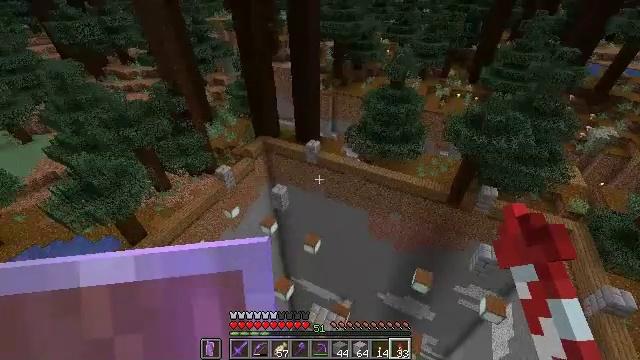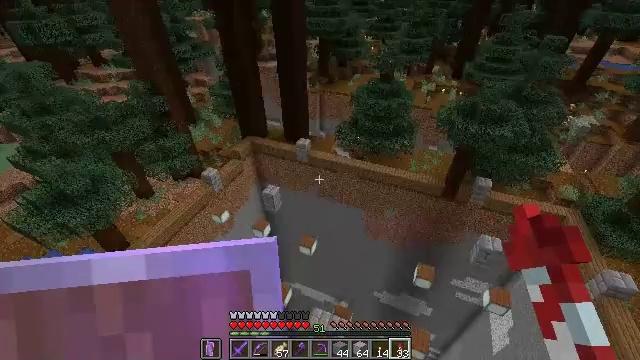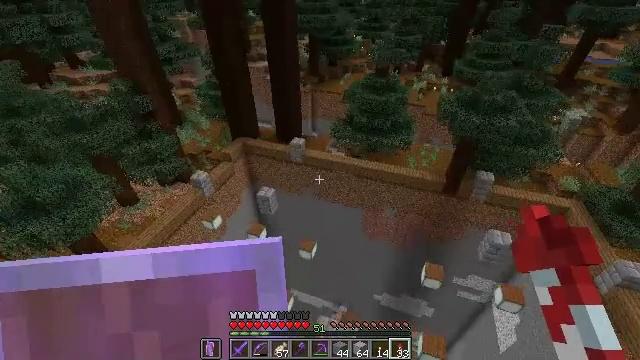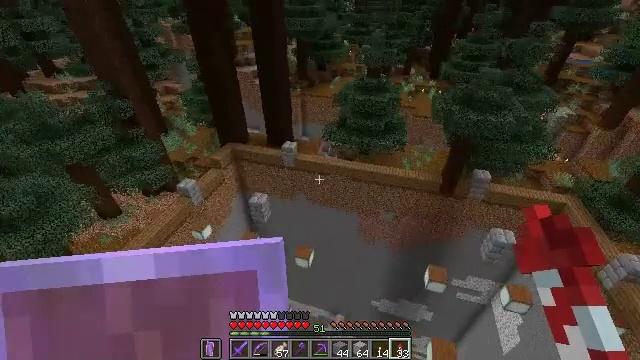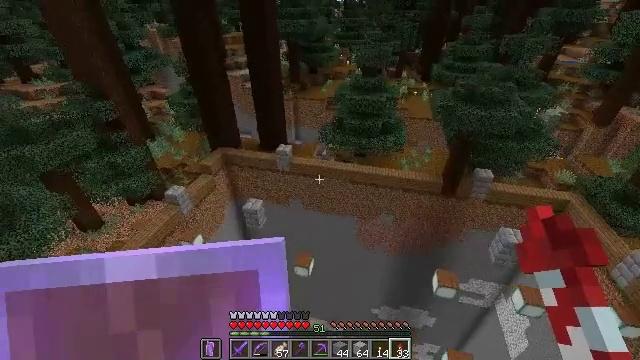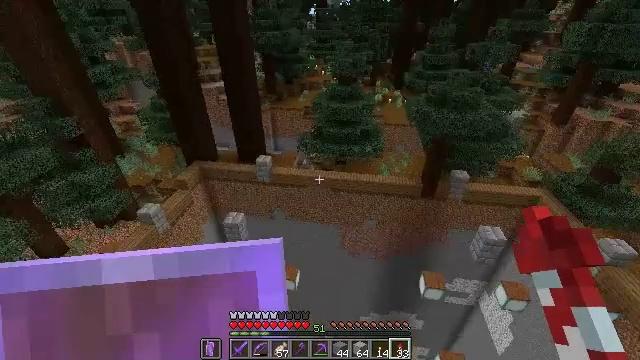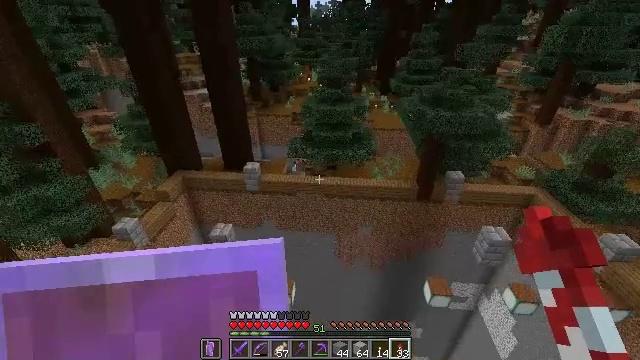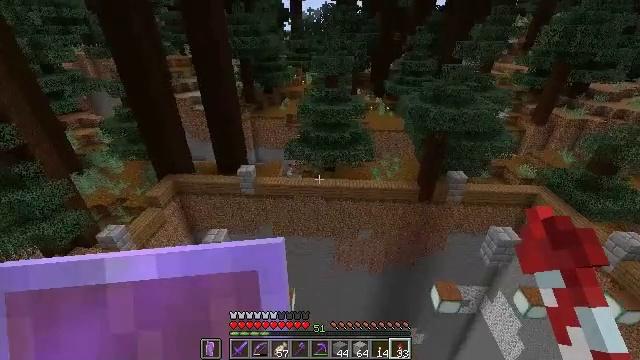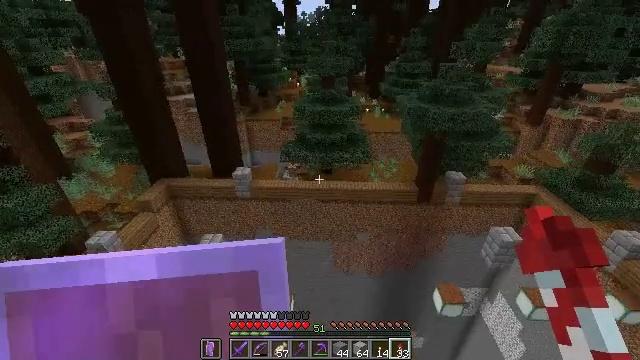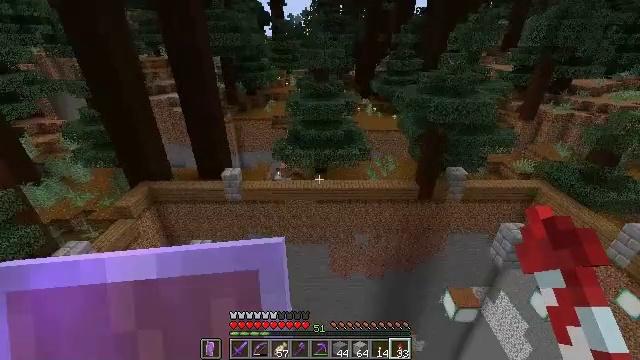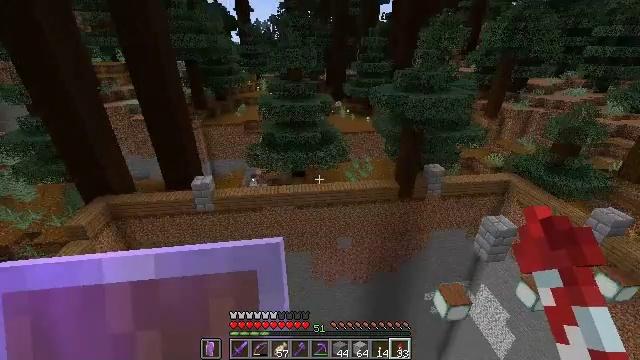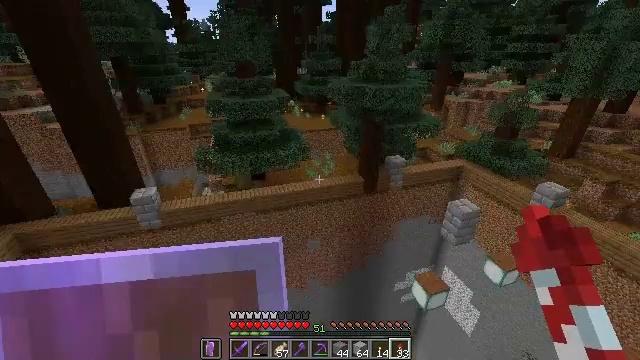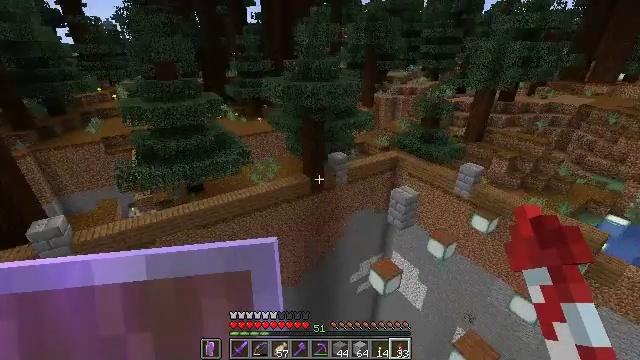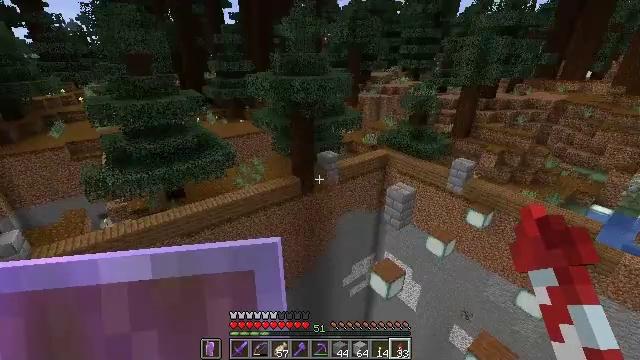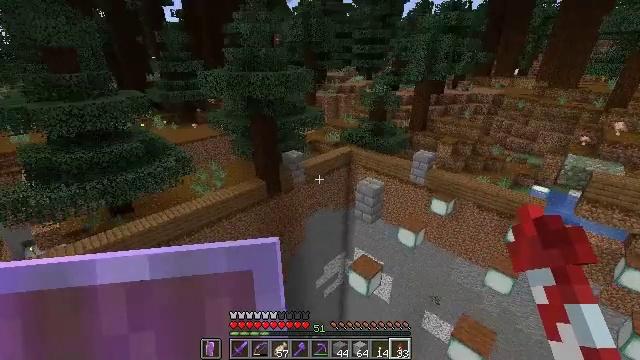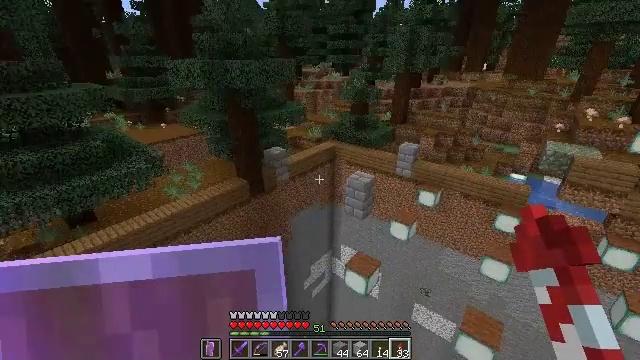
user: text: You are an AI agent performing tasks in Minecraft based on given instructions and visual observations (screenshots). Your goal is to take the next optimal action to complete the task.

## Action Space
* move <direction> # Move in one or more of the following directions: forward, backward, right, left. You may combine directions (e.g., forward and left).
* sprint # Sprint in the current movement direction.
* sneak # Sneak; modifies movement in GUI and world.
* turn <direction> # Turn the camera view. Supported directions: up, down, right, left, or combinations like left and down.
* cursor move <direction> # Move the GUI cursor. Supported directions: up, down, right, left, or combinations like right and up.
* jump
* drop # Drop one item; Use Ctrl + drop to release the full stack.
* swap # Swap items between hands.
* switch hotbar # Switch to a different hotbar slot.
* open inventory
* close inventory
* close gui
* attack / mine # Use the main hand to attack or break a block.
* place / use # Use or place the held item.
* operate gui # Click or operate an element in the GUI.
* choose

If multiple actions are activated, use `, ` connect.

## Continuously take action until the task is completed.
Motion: motion action
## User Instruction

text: Hunt a slime.
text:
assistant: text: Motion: turn right
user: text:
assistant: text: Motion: turn right
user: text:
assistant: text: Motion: turn right and up
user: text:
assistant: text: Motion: turn right and up
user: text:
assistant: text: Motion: turn right and up
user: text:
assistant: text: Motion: turn right and up
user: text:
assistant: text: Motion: turn right and up
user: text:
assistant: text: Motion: turn right
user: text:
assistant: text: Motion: turn right
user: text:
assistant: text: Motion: turn right and up
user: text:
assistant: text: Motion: turn right
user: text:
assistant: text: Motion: turn right
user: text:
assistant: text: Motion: turn right
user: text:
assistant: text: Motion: turn right
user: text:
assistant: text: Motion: turn right
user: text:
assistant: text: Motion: no_op
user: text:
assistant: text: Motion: turn right and down
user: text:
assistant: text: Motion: turn right and down
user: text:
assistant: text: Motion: turn right and down
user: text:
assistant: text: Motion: no_op
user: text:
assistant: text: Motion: no_op
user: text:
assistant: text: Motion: no_op
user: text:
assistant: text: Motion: no_op
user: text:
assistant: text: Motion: no_op
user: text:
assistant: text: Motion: no_op
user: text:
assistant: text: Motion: no_op
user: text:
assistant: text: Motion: no_op
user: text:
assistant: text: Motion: no_op
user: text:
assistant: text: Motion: turn left and up
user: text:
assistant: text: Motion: turn up